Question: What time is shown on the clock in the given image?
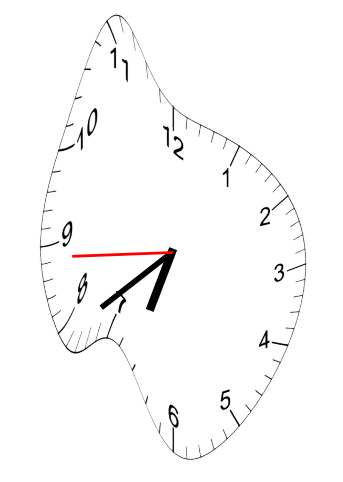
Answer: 06:38:44